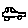
Label: car